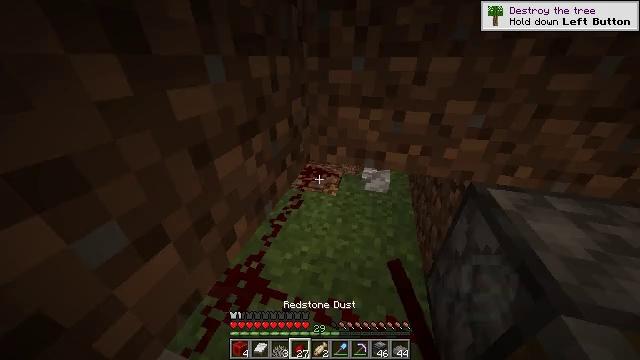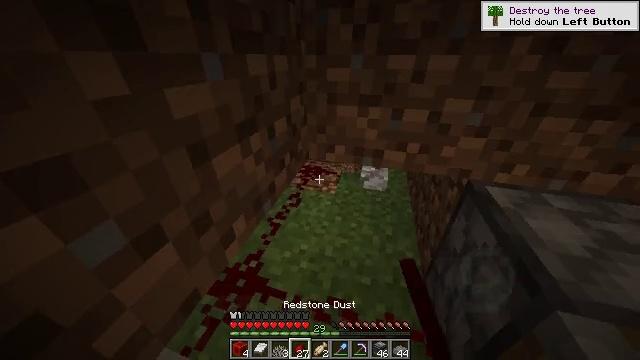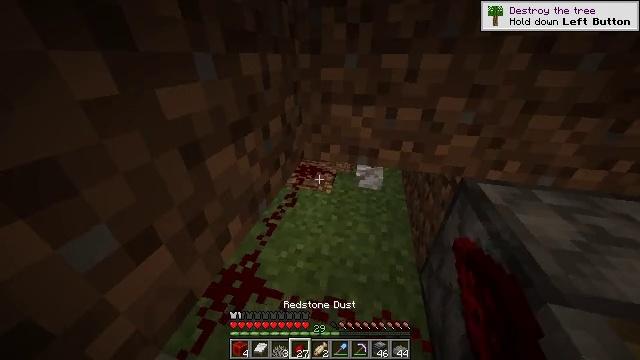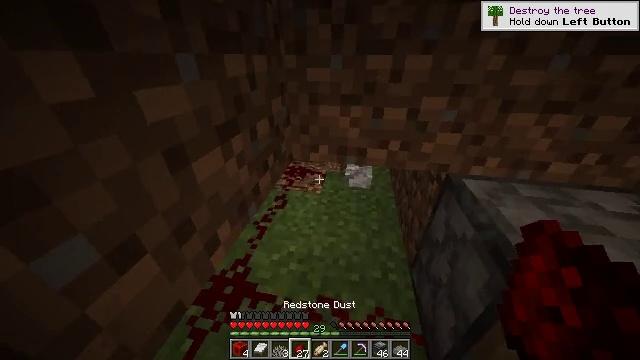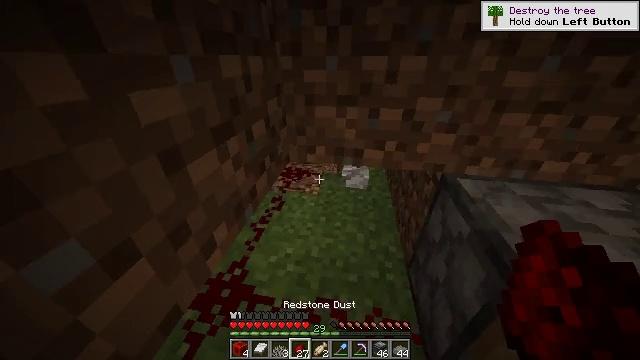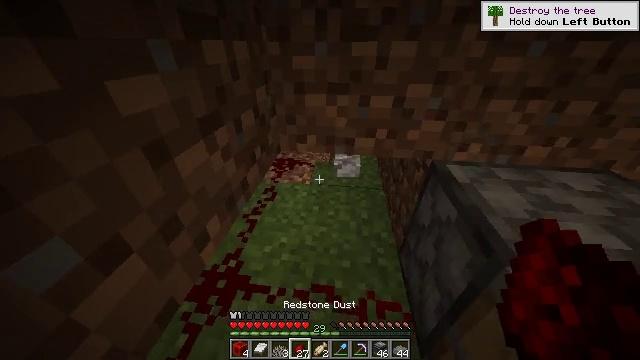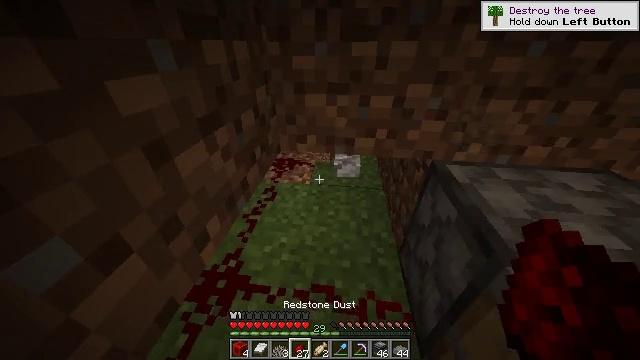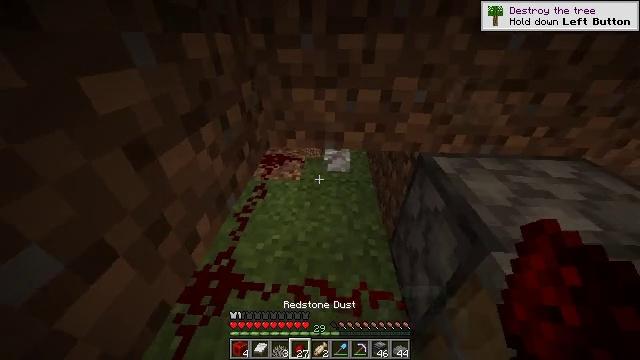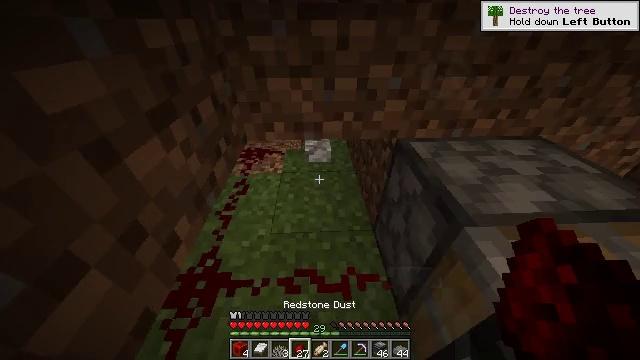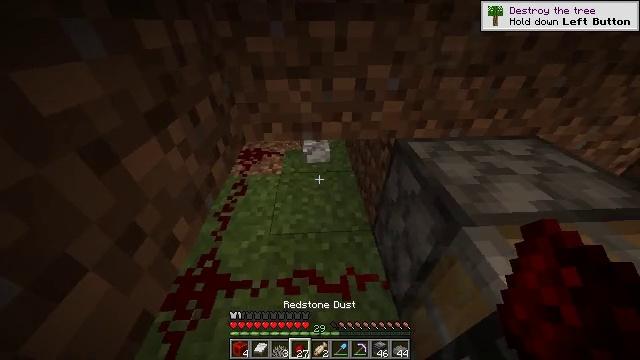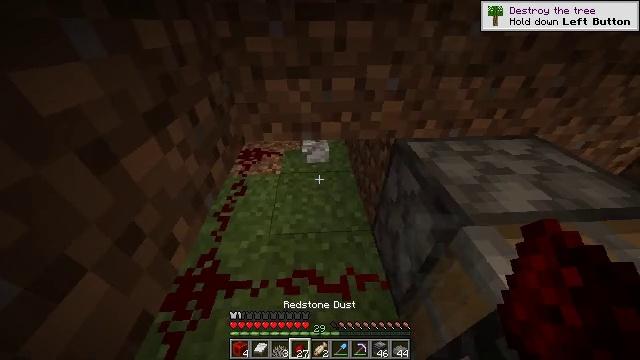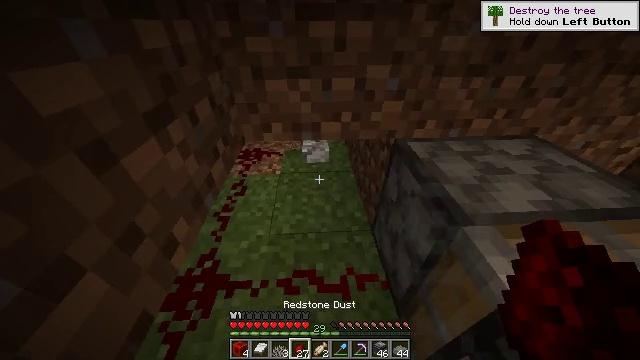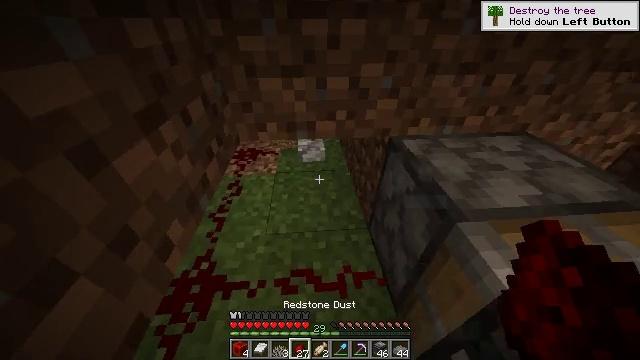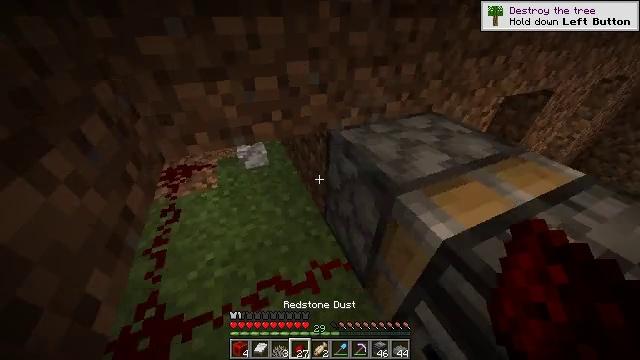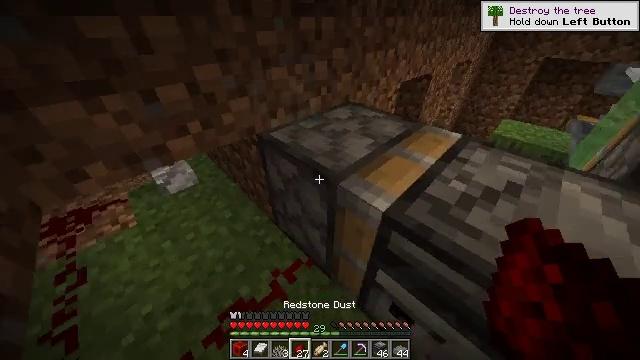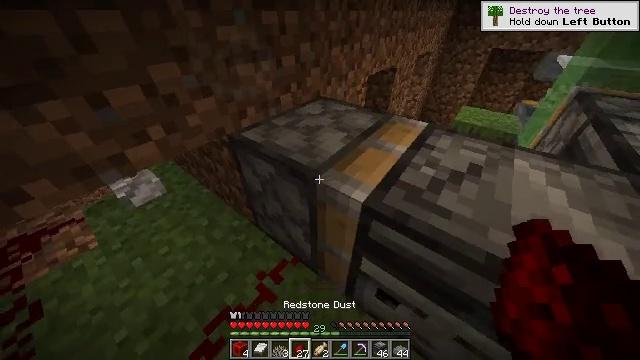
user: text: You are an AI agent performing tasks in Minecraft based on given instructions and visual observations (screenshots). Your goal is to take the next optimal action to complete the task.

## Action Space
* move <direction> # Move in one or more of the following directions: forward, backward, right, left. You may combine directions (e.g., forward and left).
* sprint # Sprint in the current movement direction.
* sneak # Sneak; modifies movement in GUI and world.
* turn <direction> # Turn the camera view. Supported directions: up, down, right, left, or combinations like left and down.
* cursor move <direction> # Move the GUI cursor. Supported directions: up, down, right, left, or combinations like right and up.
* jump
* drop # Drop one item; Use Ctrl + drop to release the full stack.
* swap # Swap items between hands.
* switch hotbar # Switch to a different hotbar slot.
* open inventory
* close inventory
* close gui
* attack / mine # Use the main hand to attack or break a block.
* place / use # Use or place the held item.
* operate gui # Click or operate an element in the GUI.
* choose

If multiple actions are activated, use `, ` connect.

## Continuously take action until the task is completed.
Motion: motion action
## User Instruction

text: Get observer for redstone contraptions.
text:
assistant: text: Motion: no_op
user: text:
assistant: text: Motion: turn right
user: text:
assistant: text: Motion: turn right
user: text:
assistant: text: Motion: turn right
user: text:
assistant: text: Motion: turn right and down
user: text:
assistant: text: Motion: no_op
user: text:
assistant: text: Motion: turn right and down
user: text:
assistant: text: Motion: turn right and down
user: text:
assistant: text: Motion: no_op
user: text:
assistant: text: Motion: no_op
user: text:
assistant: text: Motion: no_op
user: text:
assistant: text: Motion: turn right
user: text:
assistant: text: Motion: turn right
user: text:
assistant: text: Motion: turn right
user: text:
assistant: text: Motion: turn right and down
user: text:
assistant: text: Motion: turn up
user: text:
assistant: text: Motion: turn right
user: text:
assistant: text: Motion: turn right and down
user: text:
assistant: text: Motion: turn right
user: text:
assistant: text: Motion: turn right and up
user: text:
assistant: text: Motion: turn right and down
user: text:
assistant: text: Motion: no_op
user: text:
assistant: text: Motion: no_op
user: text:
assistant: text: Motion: no_op
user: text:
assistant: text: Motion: turn right and up
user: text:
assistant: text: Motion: turn right and down
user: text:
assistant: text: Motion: turn right and up
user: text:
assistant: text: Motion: turn right
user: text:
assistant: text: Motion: turn right
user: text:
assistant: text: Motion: turn up